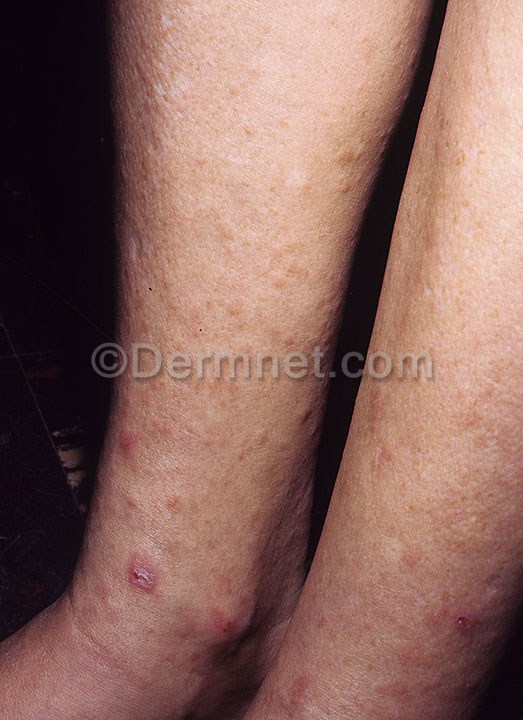
Disease: Cellulitis Impetigo and other Bacterial Infections